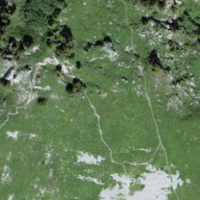
EUNIS habitat code: 23
Species observed at this site:
Dryas octopetala